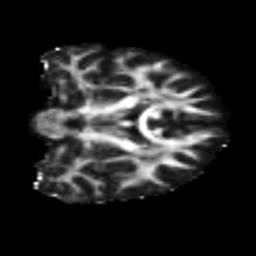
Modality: FA
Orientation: coronal
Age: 22
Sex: female
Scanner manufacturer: siemens
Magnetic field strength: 3 T
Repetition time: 2.3 s
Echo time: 0.085 s